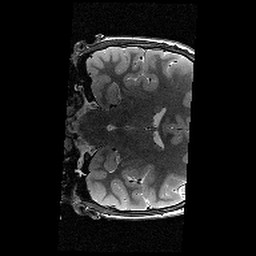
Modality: T2w
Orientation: coronal
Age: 13
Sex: female
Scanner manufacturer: siemens
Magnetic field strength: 3 T
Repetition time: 8.46 s
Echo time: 0.067 s